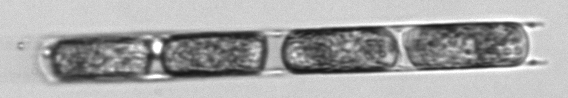
Label: Hemiaulus